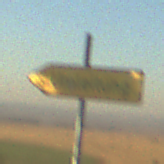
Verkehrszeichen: UmleitungswegweiserLinksweisend
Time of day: SunriseSunset
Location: Outdoor (Nature)
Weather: Clear
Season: NotSpecified
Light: Natural